Question: I am trying to follow this example: <URL>

In my application I have to show a stacked bar chart where I can see for example how many different animals specific user bought.
Here is my object:
'''
[["PersonName1", 10, 10],["PersonName2", 4, 16]];
'''
First property is name, second is animal type 1, and third is animal type 2.
I've got stuck in this foreach loop:
'''
data.forEach(function(d) {
var y0 = 0;
d.ages = color.domain().map(function(name) {
return {name: name, y0: y0, y1: y0 += +d[name]};
});
d.total = d.ages[d.ages.length - 1].y1;
});
'''
What exactly do the code lines below do?
'''
d.ages = color.domain().map(function(name) {
return {name: name, y0: y0, y1: y0 += +d[name]};
});
'''
I can't exactly figure out how to do the same thing with my objects.
I've tried to do something like this:
'''
scope.data.forEach(function(d) {
var y0 = 0;
d.animals = color.domain().map(function(name) {
return {name: d[0], y0: y0, y1: y0 += +d[1]};
});
d.total = d.animals[d.animals.length - 1].y1;
});
'''
But d.animals is always empty.
And i have to use it later on in:
'''
state.selectAll("rect")
.data(function(d) { return d.animals; })
.enter()
.append("rect")
.attr("width", x.rangeBand())
.attr("y", function(d) { return y(d.y1); })
.attr("height", function(d) { return y(d.y0) - y(d.y1); })
.style("fill", function(d) { return color(d.name); });
'''
Any ideas?
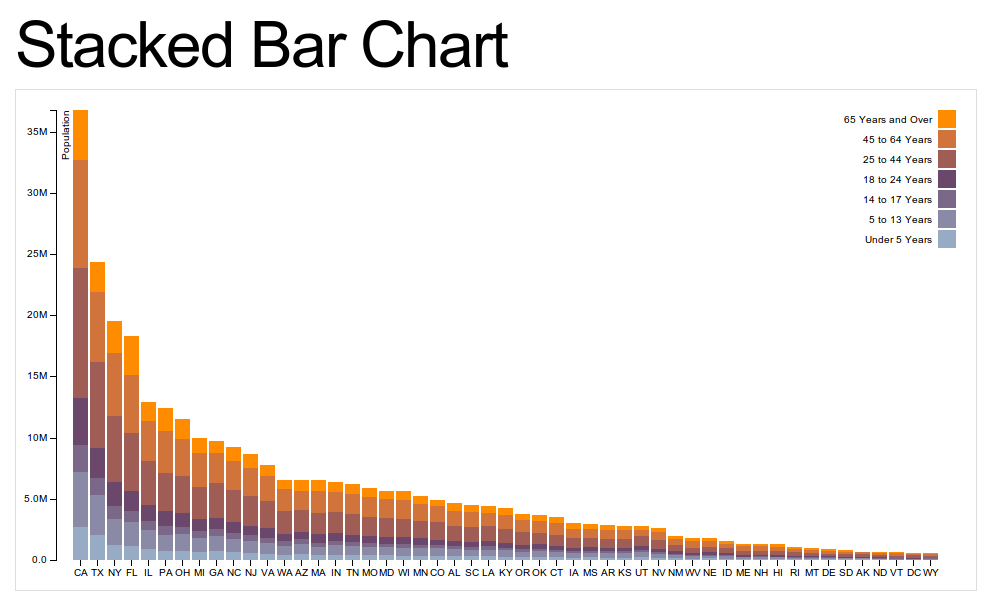
Answer: That particular bit of code is just a rather confusing way of converting all the values in the row into an array of cumulative values. It depends on the previous line of code, where the domain of the color scale is defined as all the keys from the first data object (i.e., all the column names in the csv file) except for "State". It then maps this array of column names to an array of objects, each of which contains the column name, the total of all previous values ('y0'), and the new total created by adding the corresponding data value (extracted from the data-row object with 'data[name]') to the old total. In addition to being assigned to the 'y1' property of the object in the 'ages' array, the new total is assigned to the 'y0' variable so that it carries over for mapping the next value in the array.
This wasn't working for you, because your data rows are represented as arrays, not as key:value objects created from reading a csv file. So you aren't able to create an array of column names, and you aren't able to use those names to access the data. You'll have to create the sub-arrays yourself, using array index numbers to access the different data values.
If that's still confusing, I would recommend you look at <URL> to calculate the top and bottom positions of the stacked bars.
Regardless of how you do the calculation, the end goal is to create a sub-array for each of your data rows, containing objects for each of the values that you want to stack. Each object needs to have a 'y0' value representing the total of all previous values in the stack (i.e., the bottom of the bar), and a 'y1' value representing the total of that bar and all the previous ones (i.e., the top of the bar).
You could just save the of the bar instead of one of these values, but the stack layout creates the y0/y1 structure, since it is easy to use with stacked graphs. An area is defined by the position of the lines, not by the height.